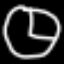
Label: clock